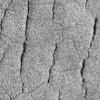
Atmospheric dust classification: not_dusty